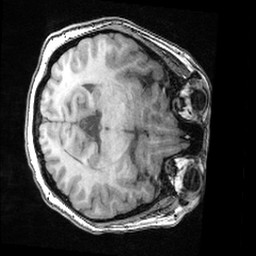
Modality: T1w
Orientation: axial
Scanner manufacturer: ge
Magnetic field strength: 3 T
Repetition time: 0.008572 s
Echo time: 0.003384 s